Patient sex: M
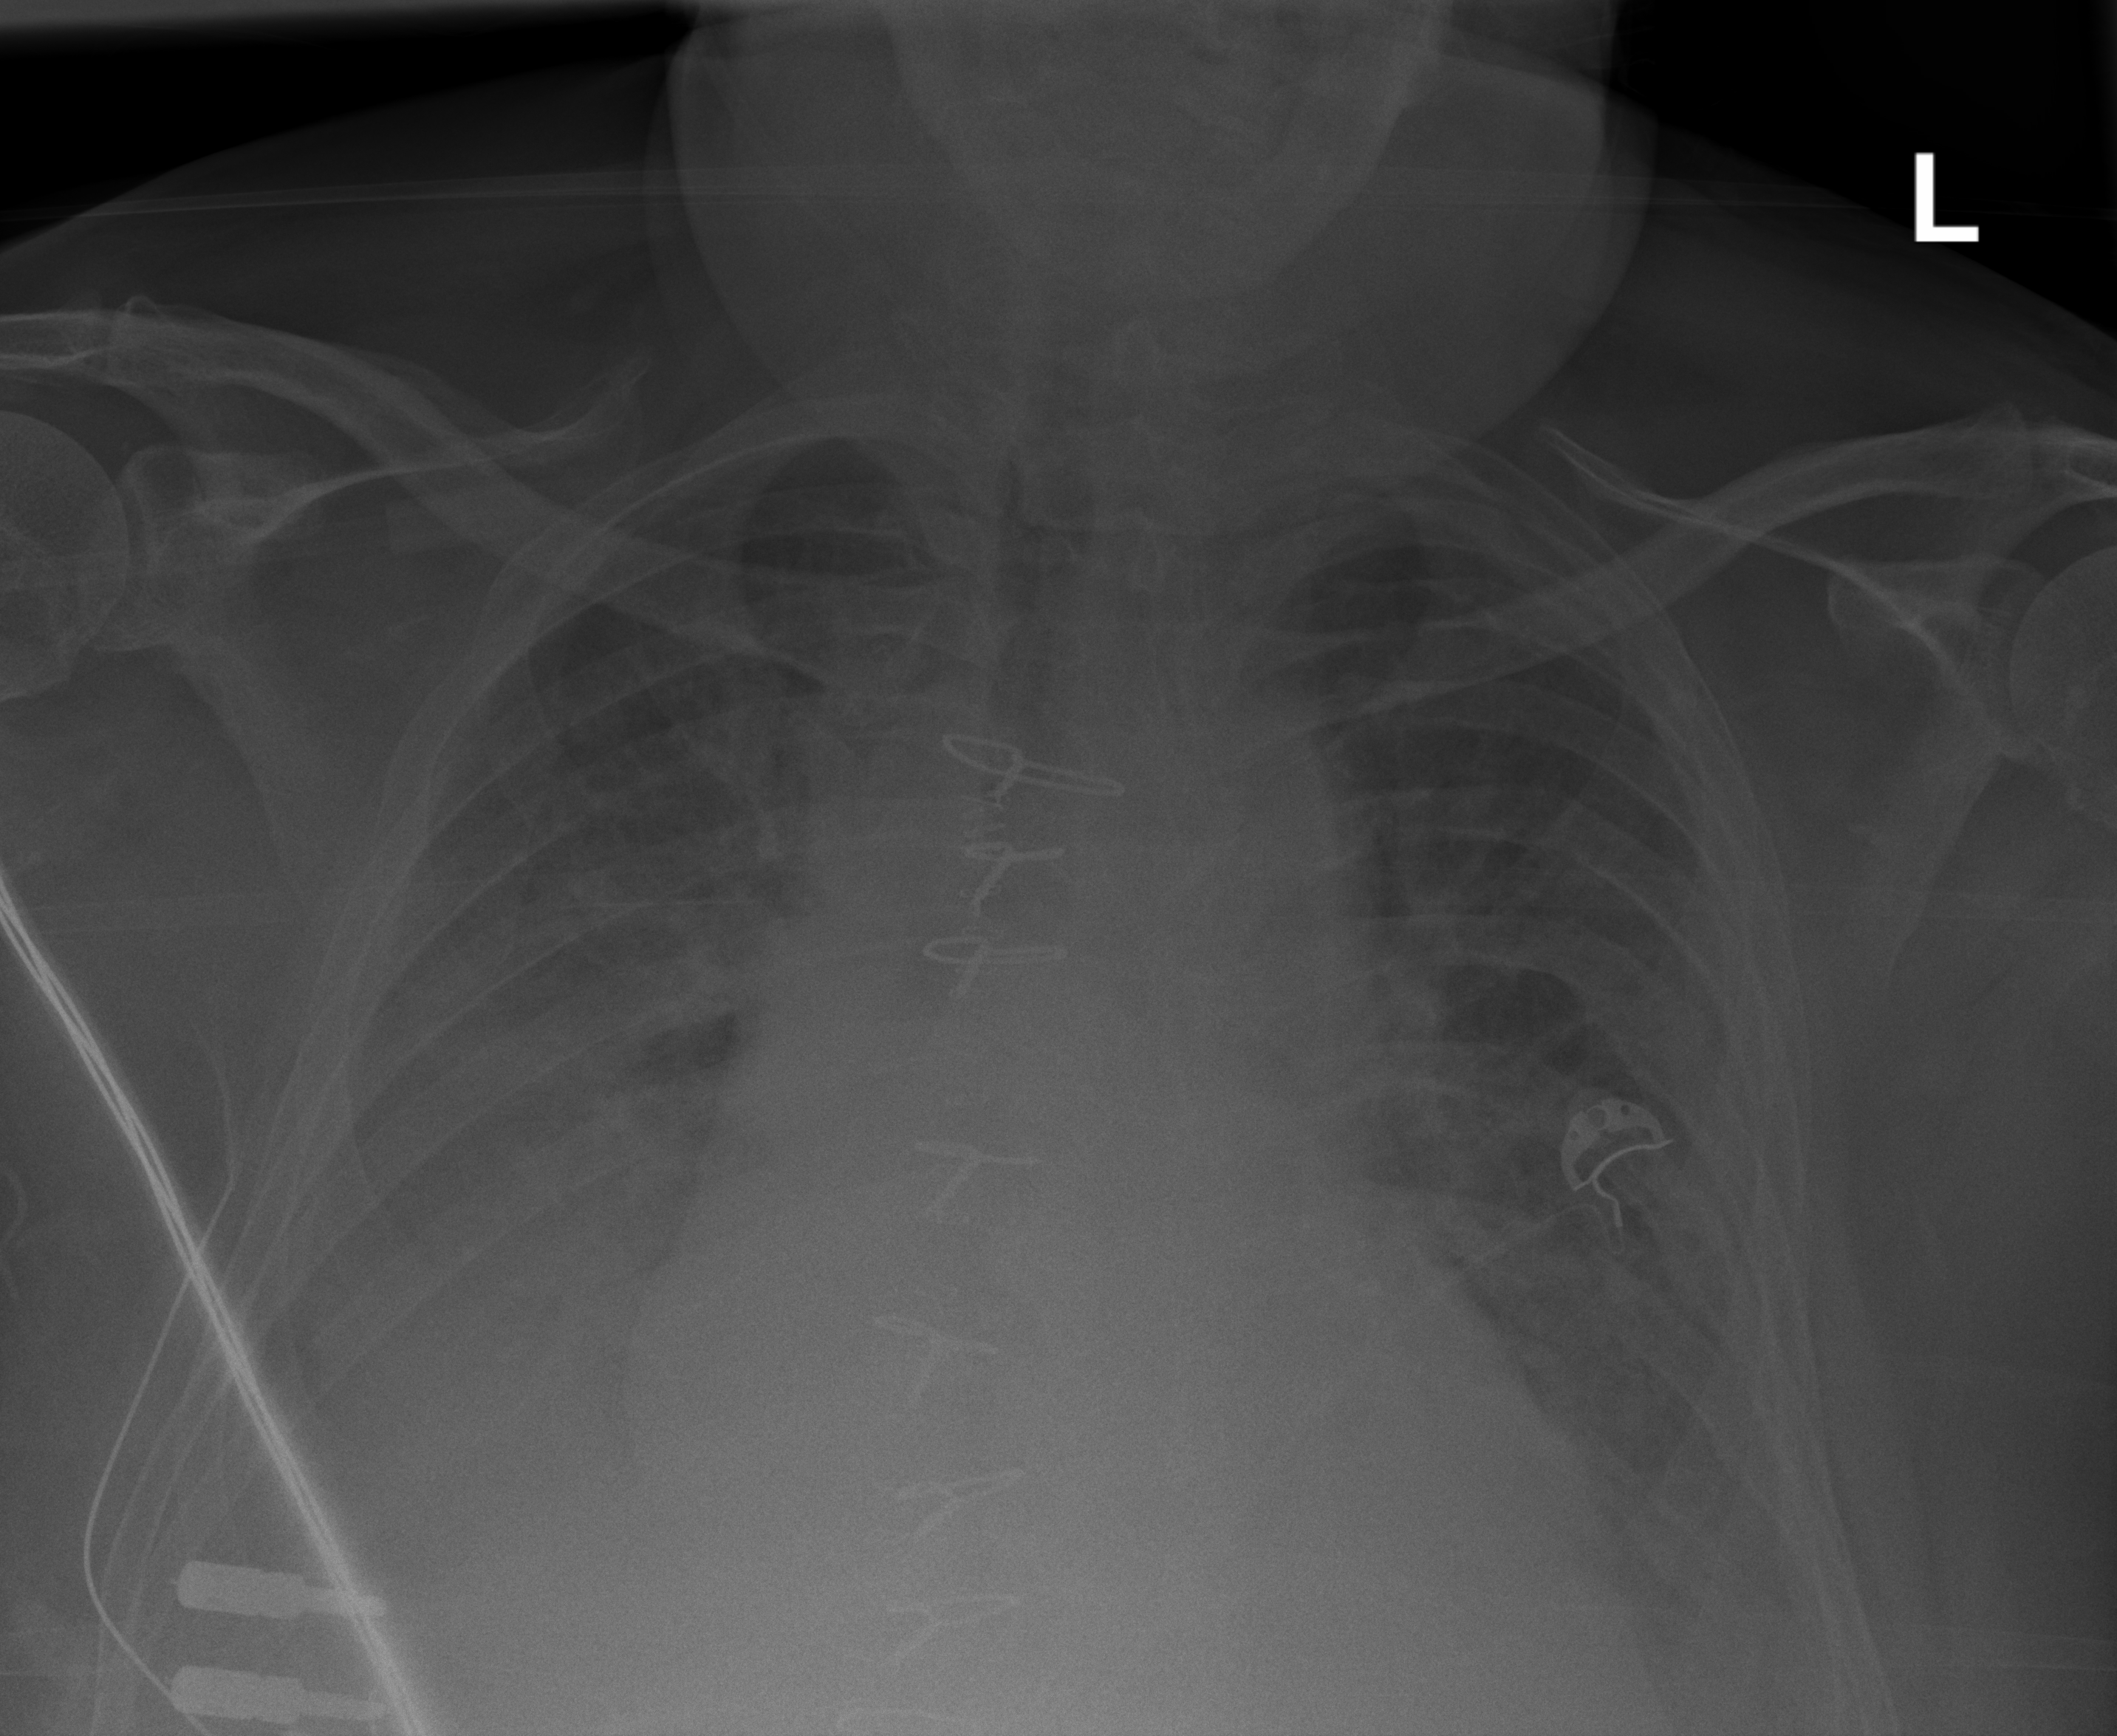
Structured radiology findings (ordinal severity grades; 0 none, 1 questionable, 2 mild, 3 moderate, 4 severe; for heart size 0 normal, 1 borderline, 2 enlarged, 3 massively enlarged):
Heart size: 2
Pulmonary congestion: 3
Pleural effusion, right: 3
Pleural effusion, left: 2
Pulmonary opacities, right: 2
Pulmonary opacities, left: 2
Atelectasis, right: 2
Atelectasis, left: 2